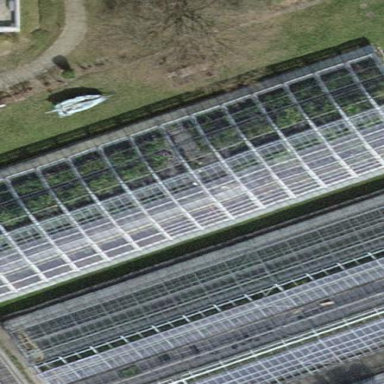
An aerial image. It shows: Greenhouse.